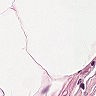
Metastatic tissue present: no